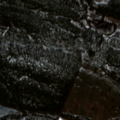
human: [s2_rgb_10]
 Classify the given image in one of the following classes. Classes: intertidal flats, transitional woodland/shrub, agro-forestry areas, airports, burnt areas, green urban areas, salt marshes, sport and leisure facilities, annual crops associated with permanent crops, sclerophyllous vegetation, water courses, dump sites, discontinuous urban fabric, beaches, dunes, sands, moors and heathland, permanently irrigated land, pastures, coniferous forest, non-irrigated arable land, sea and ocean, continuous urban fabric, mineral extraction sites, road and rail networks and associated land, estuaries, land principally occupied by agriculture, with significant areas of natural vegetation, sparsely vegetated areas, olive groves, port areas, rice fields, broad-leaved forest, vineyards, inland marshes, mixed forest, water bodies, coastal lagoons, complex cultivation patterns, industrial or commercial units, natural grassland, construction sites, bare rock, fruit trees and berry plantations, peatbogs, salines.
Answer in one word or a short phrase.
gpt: coniferous forest, mixed forest, transitional woodland/shrub